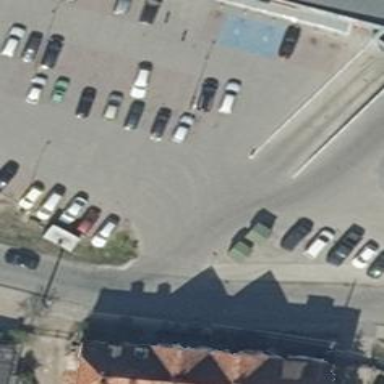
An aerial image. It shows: Parking aisle designated as service road.